Question: Tested in Safari and Chrome - the same result, so I think it's iOS issue.
This happens only if there's an input inside the modal and I tap that input. In the same moment, that input gets focus and native iOS keyboard become visible.
The page below modal in the same moment is automatically scrolled to 50% of its height. This behaviour is totally unwanted and I have no clue how to prevent this default iOS "feature".
Demo:

---
: the fix commit: <URL>
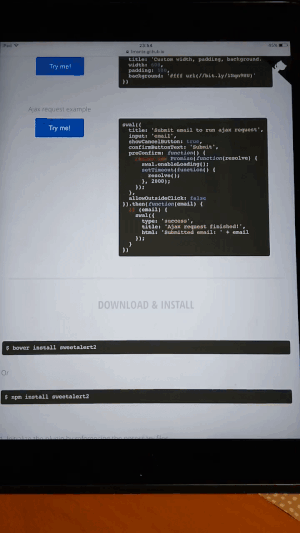
Answer: We are facing a similar issue at work, and I stumbled upon this question with your (excellent) demo page.
As you mentioned, the offset is always ~50% of the height of the page, which happens regardless of where your initial offset is.
In the past, when I observed a similar "jumping" with earlier iOS versions (albeit, much less dramatic jumping), I have usually worked around this by applying 'position: fixed' (or 'relative') to the 'body' (<URL>.
However, this has the unattended consequence of jumping the user back to the top of the page, if they've scrolled down.
So, if you're open to addressing this issue with some 'JavaScript', here's a fix/hack I've thrown together:
'''
// Tapping into swal events
onOpen: function () {
var offset = document.body.scrollTop;
document.body.style.top = (offset * -1) + 'px';
document.body.classList.add('modal--opened');
},
onClose: function () {
var offset = parseInt(document.body.style.top, 10);
document.body.classList.remove('modal--opened');
document.body.scrollTop = (offset * -1);
}
'''
And what the CSS looks like:
'''
.modal--opened {
position: fixed;
left: 0;
right: 0;
}
'''
Here's a fork of your demo page, to illustrate: <URL>
And for those who are looking for a more general fix, you could do something like the following when opening/closing a modal:
'''
function toggleModal() {
var offset;
if (document.body.classList.contains('modal--opened')) {
offset = parseInt(document.body.style.top, 10);
document.body.classList.remove('modal--opened');
document.body.scrollTop = (offset * -1);
} else {
offset = document.body.scrollTop;
document.body.style.top = (offset * -1) + 'px';
document.body.classList.add('modal--opened');
}
}
'''
Edit: One thing to note is that we didn't apply the fix to all devices/platforms blindly, just iOS Safari. I noticed in your other question that you weren't a fan of overflow: hidden due to the shifting of the page when the scrollbar appears/disappears (which I totally agree with). I would suggest just applying the JS to iOS devices only.